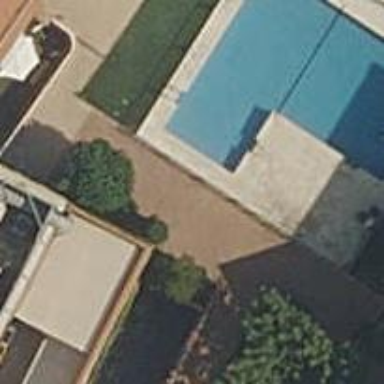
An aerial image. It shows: Swimming pool located in leisure land.